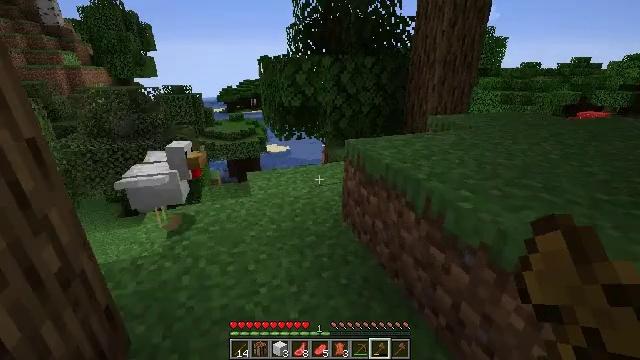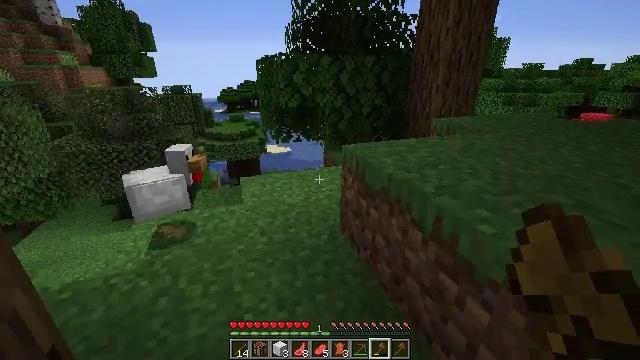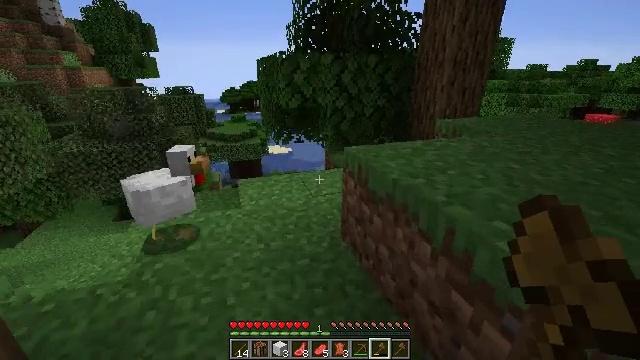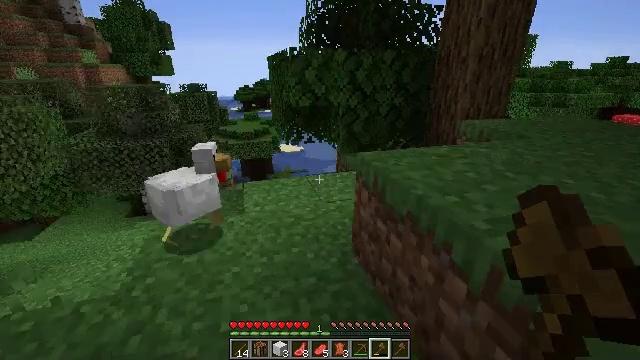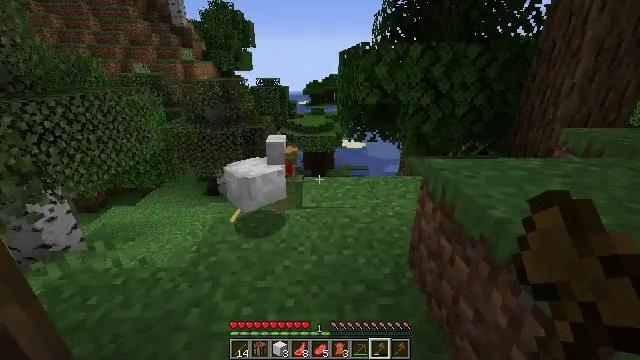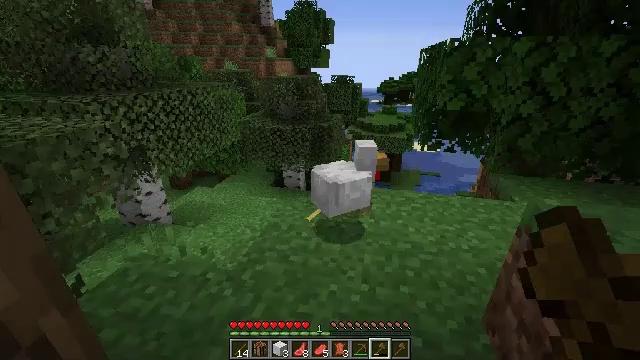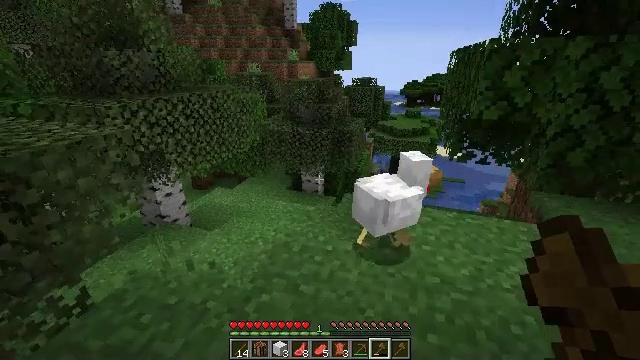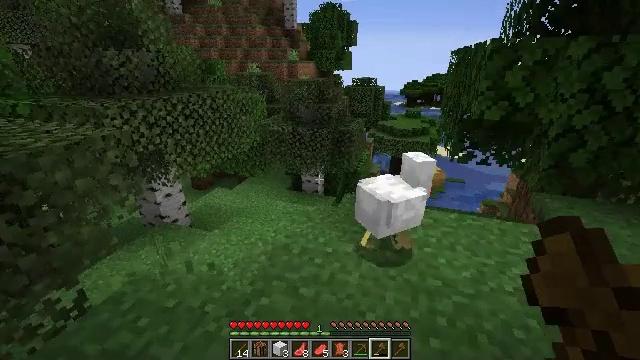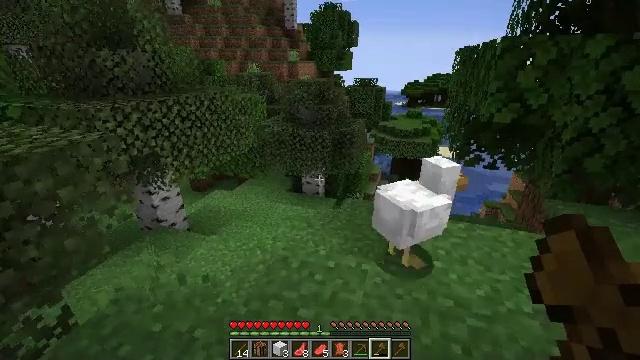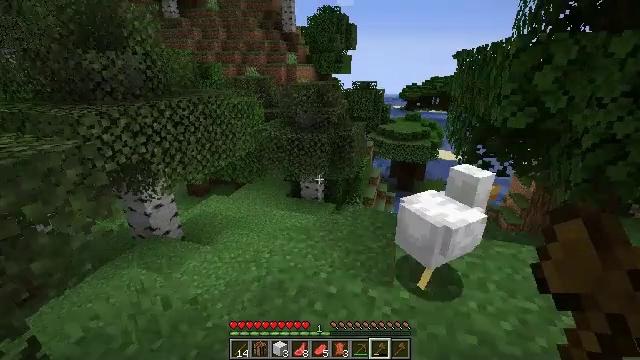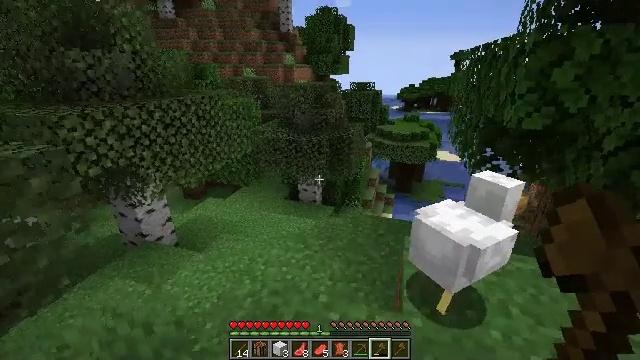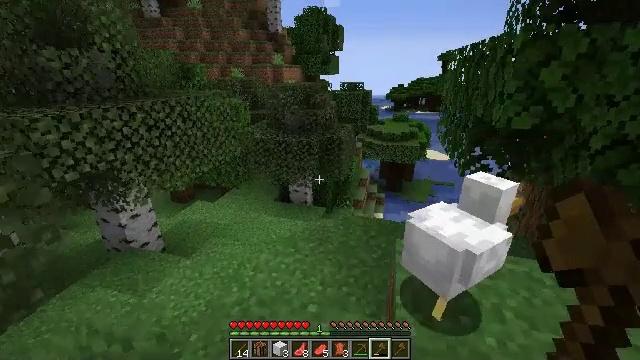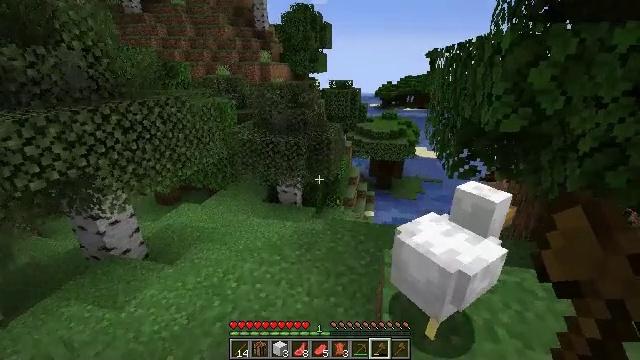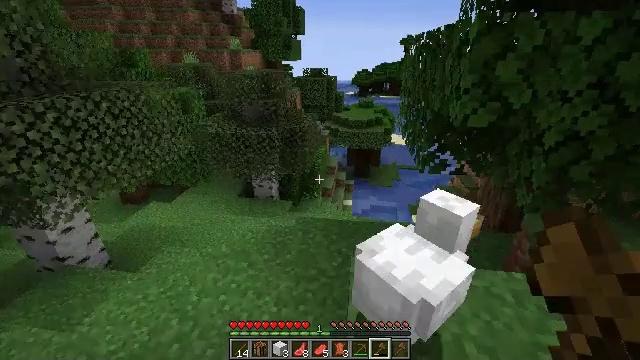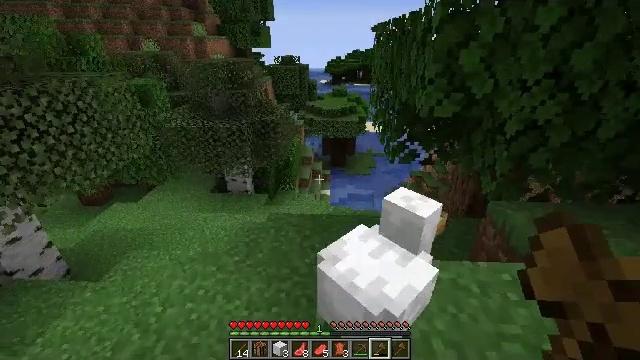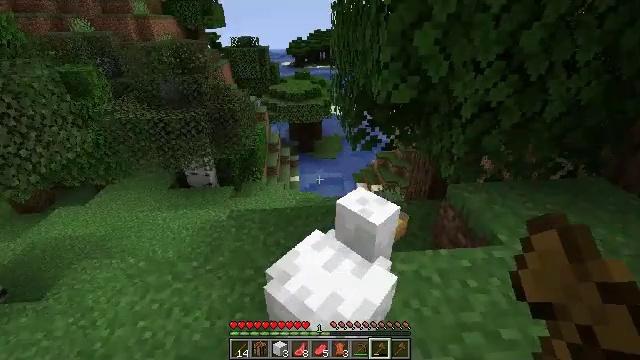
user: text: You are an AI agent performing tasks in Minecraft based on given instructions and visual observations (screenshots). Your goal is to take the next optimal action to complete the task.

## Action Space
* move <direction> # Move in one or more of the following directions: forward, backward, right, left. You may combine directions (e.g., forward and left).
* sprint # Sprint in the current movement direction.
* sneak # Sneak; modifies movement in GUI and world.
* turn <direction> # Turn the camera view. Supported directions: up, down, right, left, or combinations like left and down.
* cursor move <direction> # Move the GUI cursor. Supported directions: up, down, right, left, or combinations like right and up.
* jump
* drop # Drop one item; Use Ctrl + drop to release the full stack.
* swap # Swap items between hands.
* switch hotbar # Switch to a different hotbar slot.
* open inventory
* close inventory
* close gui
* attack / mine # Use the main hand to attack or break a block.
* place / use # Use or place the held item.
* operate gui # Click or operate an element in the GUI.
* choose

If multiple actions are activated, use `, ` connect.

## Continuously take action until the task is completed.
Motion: motion action
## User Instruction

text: Kill the chicken.
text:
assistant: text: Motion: move forward
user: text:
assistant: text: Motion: move forward
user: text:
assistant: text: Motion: move forward, turn left
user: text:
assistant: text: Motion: move forward, turn left
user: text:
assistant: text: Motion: move forward, turn left
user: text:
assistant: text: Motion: move forward, turn left
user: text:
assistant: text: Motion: move forward
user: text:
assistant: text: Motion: move forward
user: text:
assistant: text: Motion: move forward
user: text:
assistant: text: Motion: move forward
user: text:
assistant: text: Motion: move forward and move right, turn right
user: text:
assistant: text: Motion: move forward and move right, turn right
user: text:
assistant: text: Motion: move forward and move right, turn right and down
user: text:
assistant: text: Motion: move forward and move right, turn right and down
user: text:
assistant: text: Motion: move forward, turn right and down
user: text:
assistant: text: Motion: move forward, turn right and down
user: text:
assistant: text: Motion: move forward
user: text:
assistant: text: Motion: move forward, turn down
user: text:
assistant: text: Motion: turn left and down, attack / mine
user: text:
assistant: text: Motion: attack / mine
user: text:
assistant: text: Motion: turn left and down, attack / mine
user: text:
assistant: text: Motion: turn left and down, attack / mine
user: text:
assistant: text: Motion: no_op
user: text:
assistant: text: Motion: turn right and down
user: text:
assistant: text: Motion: turn right and down
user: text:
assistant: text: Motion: turn right and down
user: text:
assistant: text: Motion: no_op
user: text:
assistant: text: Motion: no_op
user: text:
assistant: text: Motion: turn left and down
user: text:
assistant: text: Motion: turn left and down